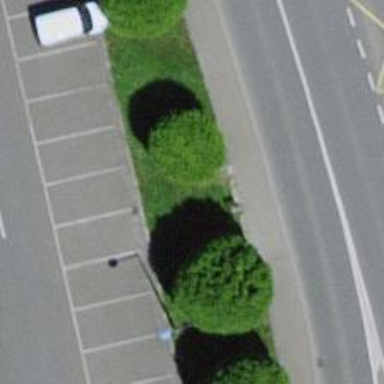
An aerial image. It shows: Bus stop with platform for public transport.